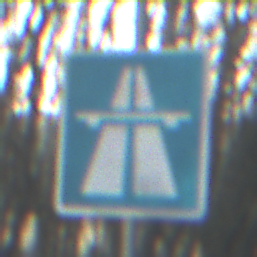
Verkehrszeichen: Autobahn
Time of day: SunriseSunset
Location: Outdoor (Nature)
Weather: Clear
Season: Winter
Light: Natural